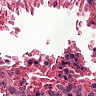
Metastatic tissue present: no